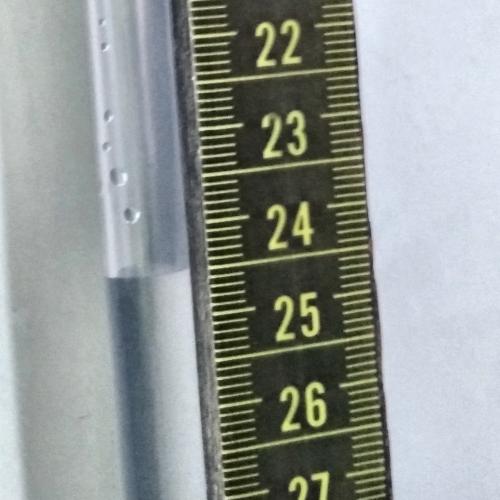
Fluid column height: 24.5 cm